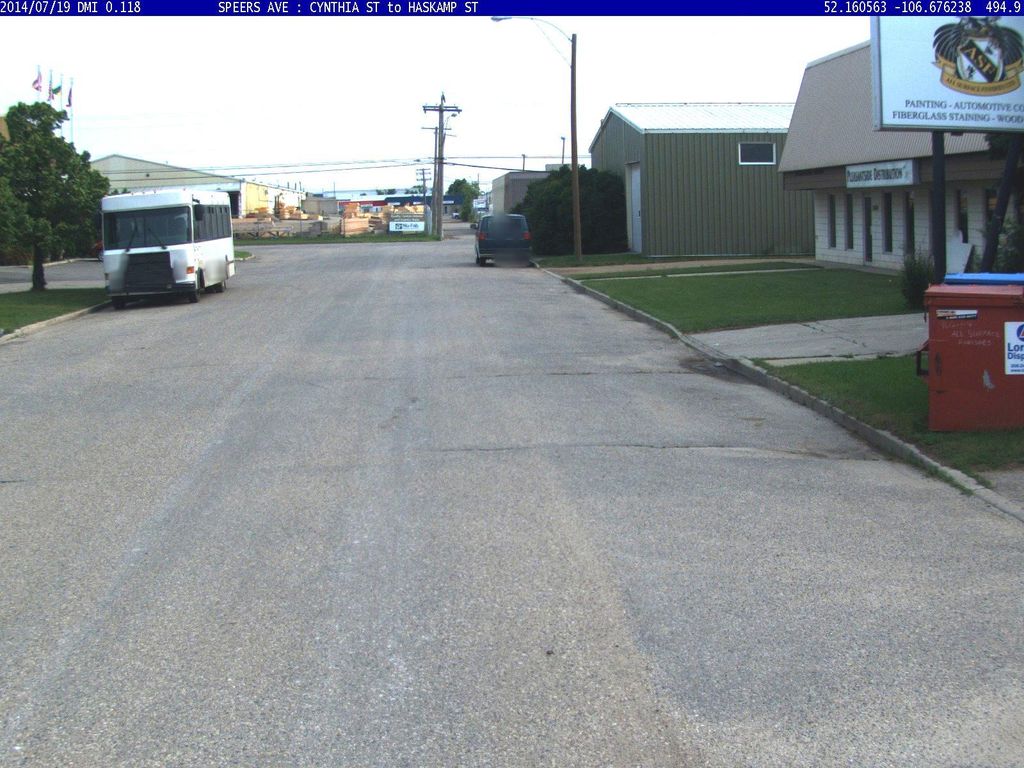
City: saskatoon